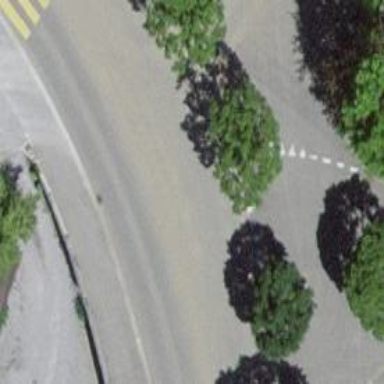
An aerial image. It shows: Residential road with asphalt surface and sidewalk on the left.